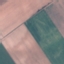
Land use / land cover: AnnualCrop